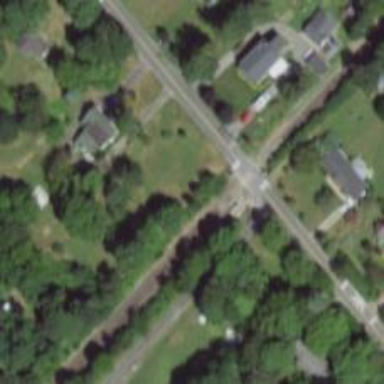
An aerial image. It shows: Railway level crossing.